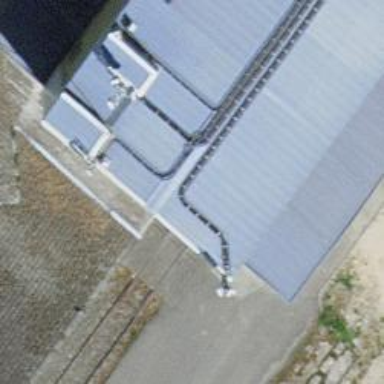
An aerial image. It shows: Railway yard in service.